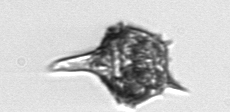
Label: Amylax